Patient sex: F
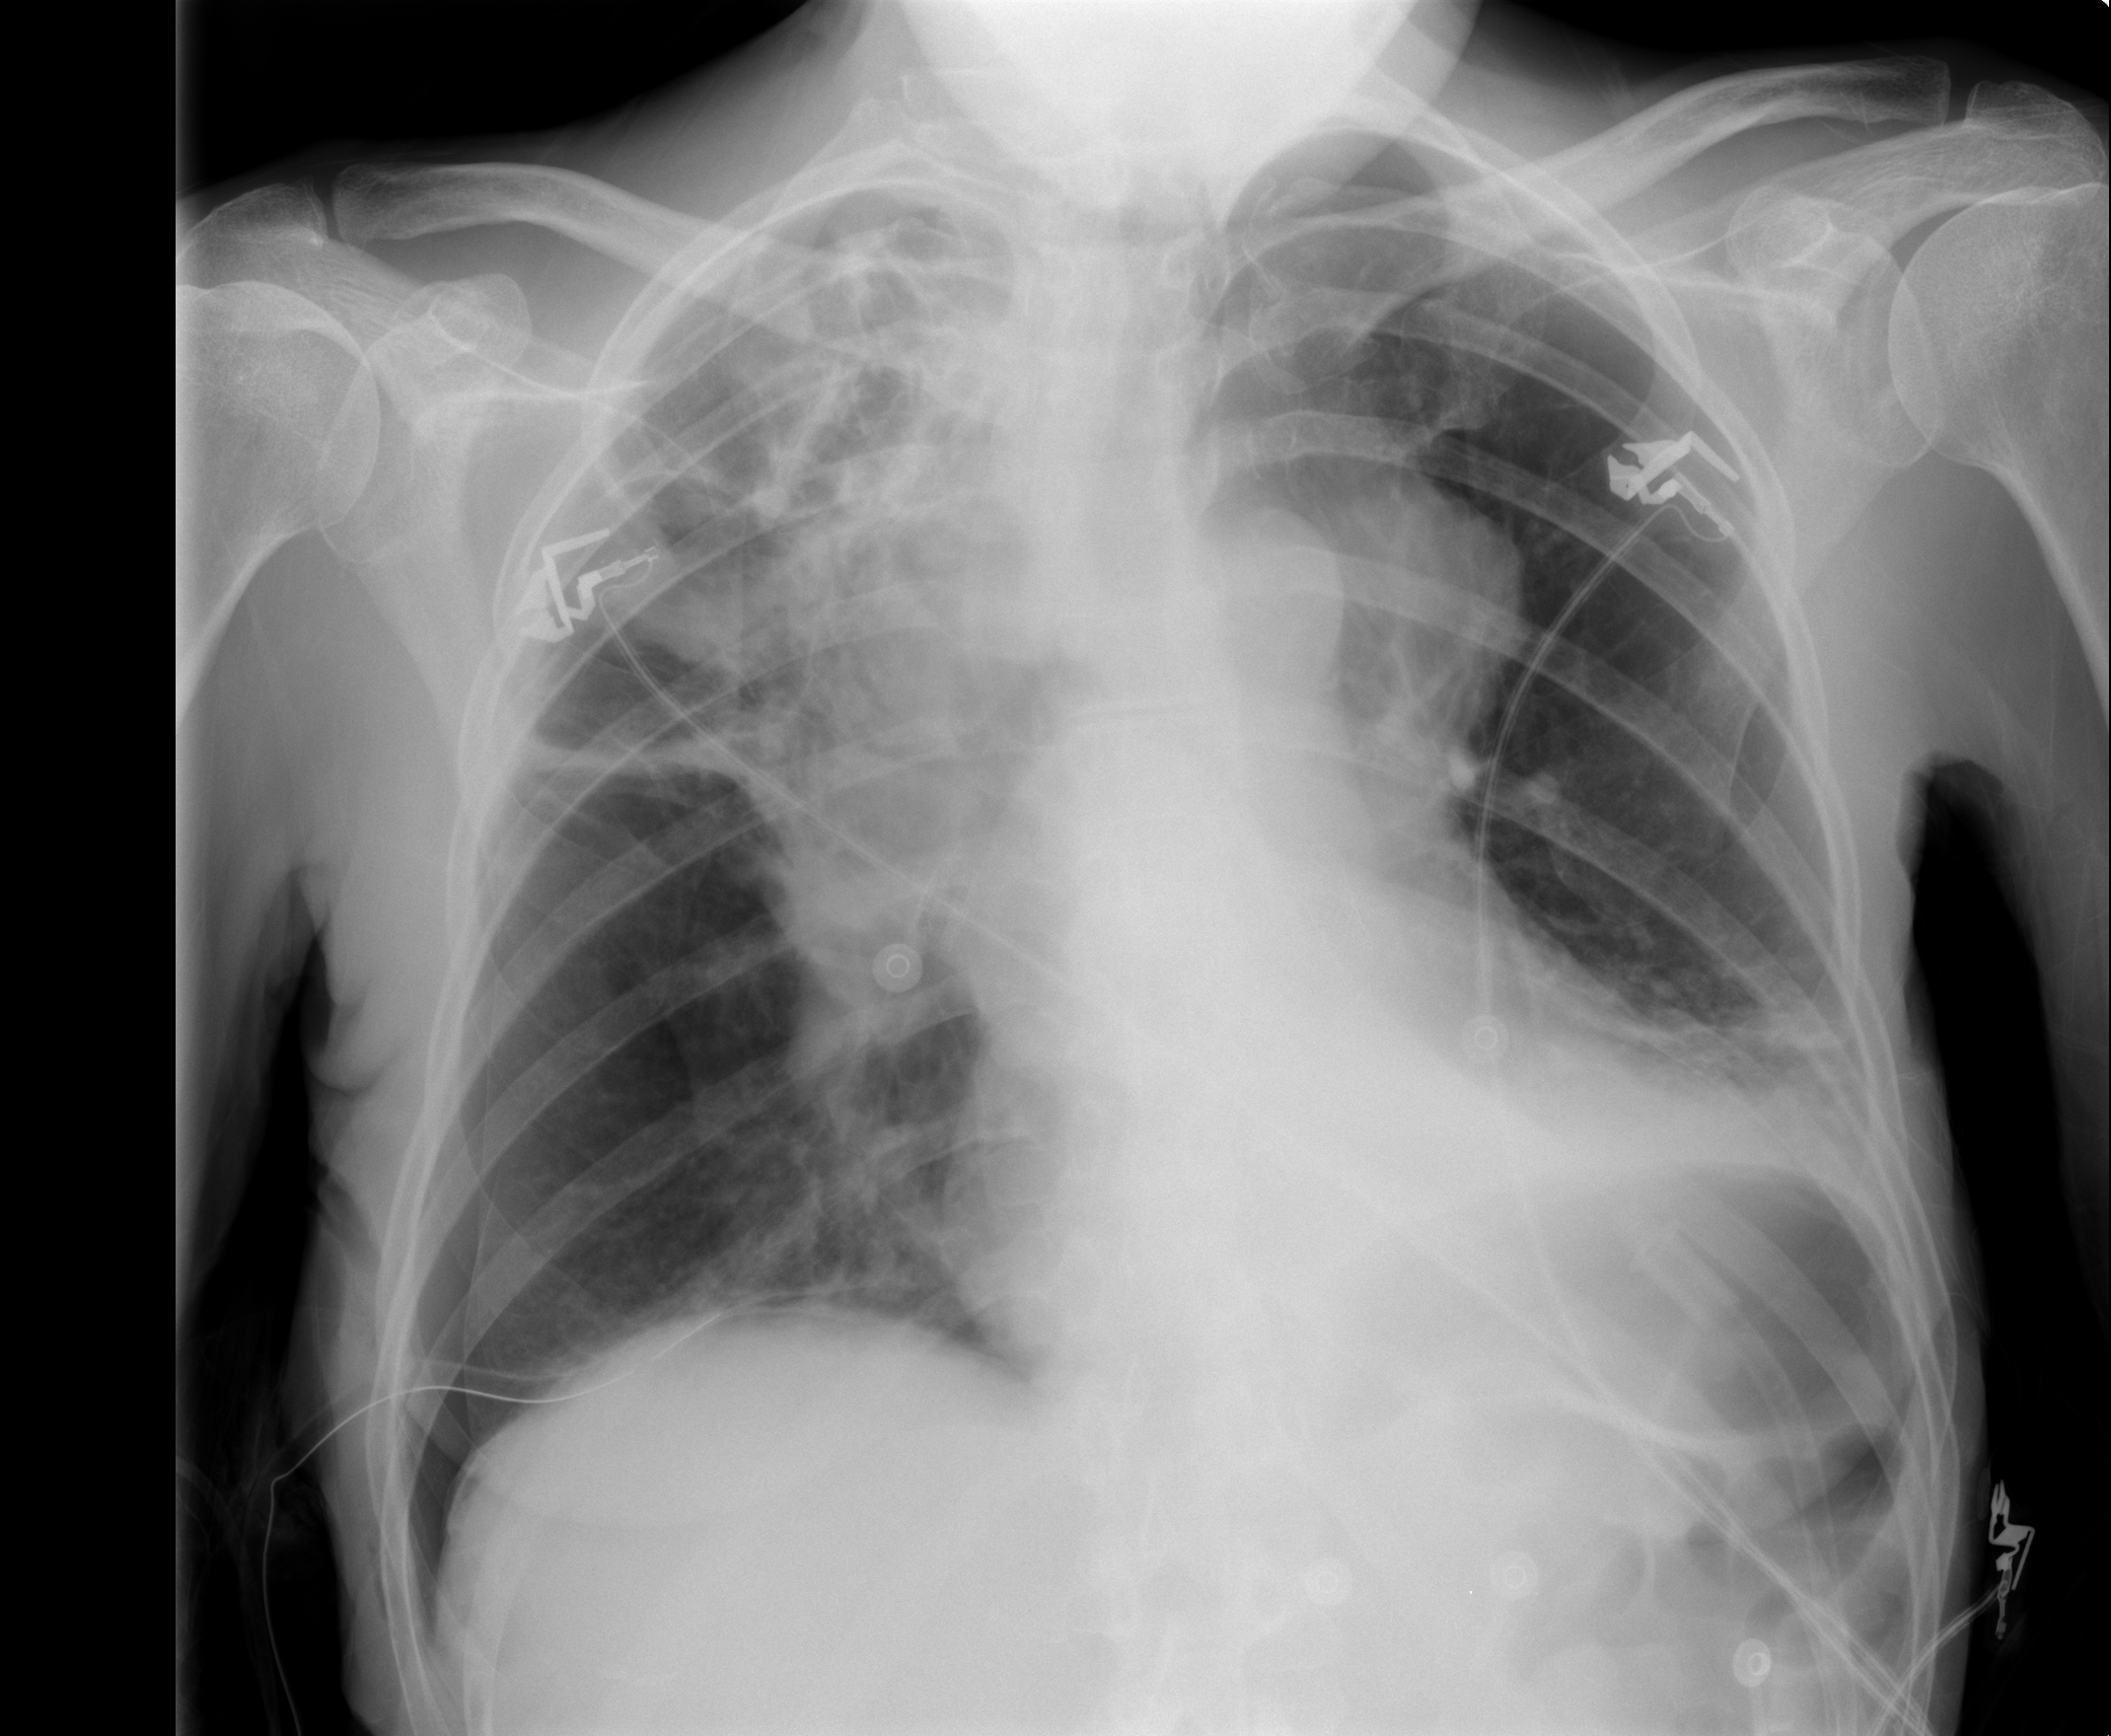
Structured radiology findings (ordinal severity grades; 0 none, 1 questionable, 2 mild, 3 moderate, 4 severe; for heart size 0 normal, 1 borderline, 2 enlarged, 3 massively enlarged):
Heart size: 0
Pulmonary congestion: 2
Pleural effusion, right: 0
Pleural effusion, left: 2
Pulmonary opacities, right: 4
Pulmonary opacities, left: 2
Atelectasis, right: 4
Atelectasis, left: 3